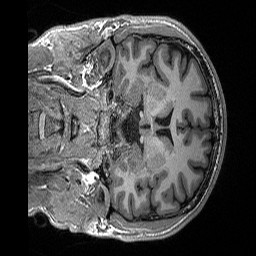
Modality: T1w
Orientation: coronal
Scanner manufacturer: siemens
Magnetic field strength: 3 T
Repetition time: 2.3 s
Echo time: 0.00298 s